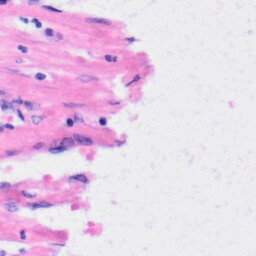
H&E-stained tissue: Liver